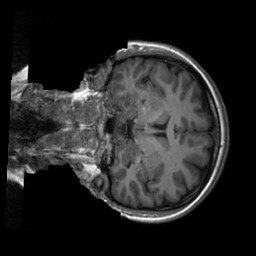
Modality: T1w
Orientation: coronal
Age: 20
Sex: female
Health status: healthy
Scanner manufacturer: siemens
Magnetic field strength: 3 T
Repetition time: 2.3 s
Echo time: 0.00229 s